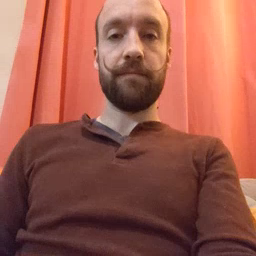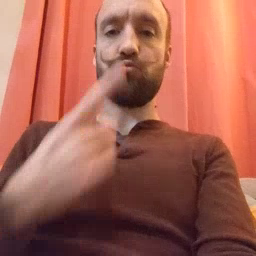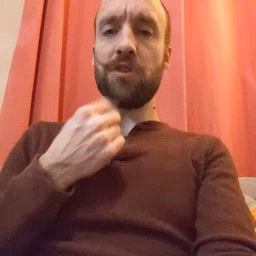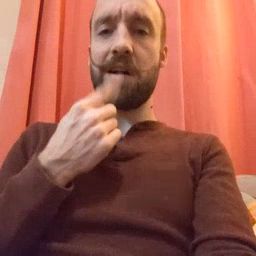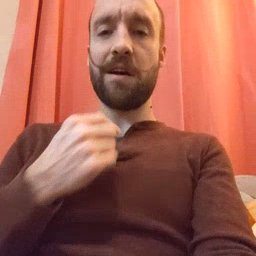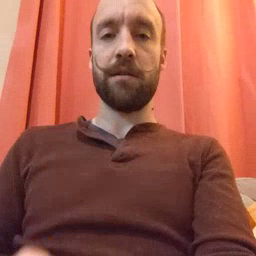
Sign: red